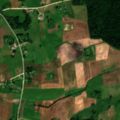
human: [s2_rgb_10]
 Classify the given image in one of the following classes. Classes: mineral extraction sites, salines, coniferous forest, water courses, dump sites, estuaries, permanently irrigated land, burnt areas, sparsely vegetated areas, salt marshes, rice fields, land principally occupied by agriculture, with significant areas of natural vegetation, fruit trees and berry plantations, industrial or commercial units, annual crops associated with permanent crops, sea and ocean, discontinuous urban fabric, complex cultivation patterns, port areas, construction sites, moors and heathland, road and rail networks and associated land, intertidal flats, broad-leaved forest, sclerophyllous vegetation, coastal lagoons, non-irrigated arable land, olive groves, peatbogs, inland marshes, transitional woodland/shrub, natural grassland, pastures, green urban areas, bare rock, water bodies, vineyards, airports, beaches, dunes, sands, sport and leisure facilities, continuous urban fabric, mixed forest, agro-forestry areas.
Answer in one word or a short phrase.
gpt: non-irrigated arable land, pastures, complex cultivation patterns, land principally occupied by agriculture, with significant areas of natural vegetation, transitional woodland/shrub